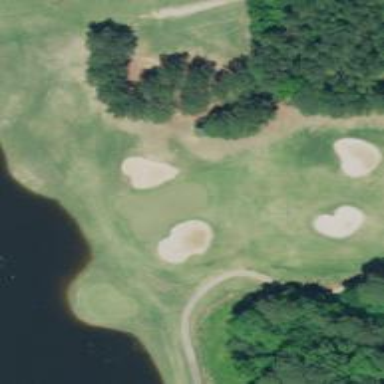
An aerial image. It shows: View of golf hole.